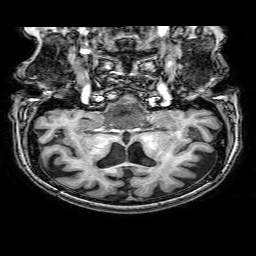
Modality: T1w
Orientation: sagittal
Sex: female
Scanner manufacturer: philips
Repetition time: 0.008069 s
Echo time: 0.00369 s